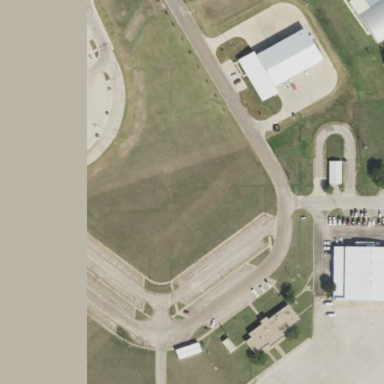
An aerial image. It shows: Apron at the airport.